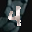
Label: 4